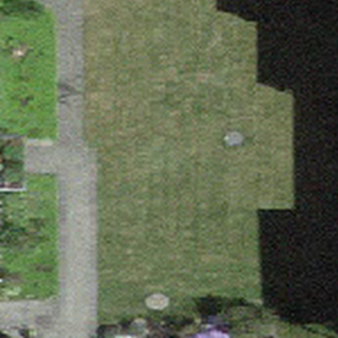
Label: other